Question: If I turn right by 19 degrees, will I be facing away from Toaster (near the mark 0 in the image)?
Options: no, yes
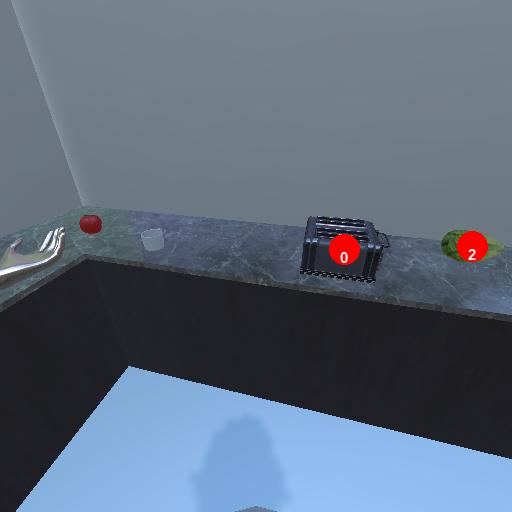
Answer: no